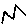
Label: zigzag